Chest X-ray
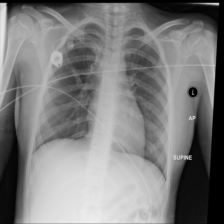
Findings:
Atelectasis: negative
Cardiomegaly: negative
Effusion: negative
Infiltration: negative
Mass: negative
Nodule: negative
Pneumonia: negative
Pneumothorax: negative
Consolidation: negative
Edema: negative
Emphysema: negative
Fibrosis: negative
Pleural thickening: negative
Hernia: negative